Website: lowes
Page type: customer-info-address
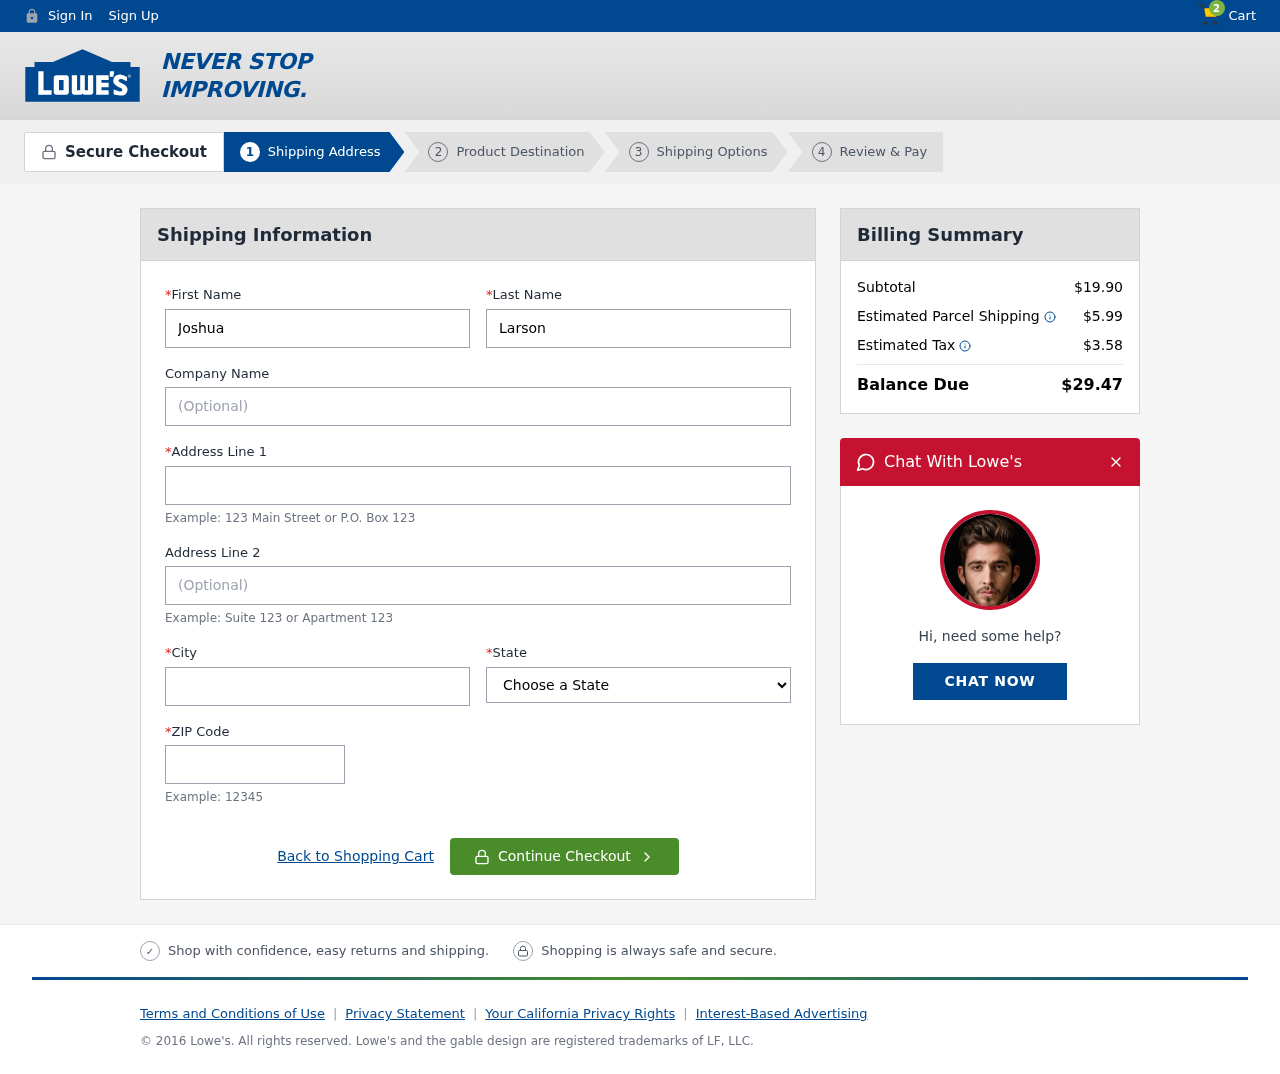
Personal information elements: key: PII_CITY
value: New Donna
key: PII_FIRSTNAME
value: Joshua
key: PII_LASTNAME
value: Larson
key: PII_POSTCODE
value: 28069
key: PII_STATE
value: Wisconsin
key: PII_STREET
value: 04722 Rachel Street
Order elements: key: ORDER_NUM_ITEMS
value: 2
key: ORDER_SUBTOTAL
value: $19.90
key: ORDER_SHIPPING_COST
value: $5.99
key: ORDER_TAX
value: $3.58
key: ORDER_TOTAL
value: $29.47